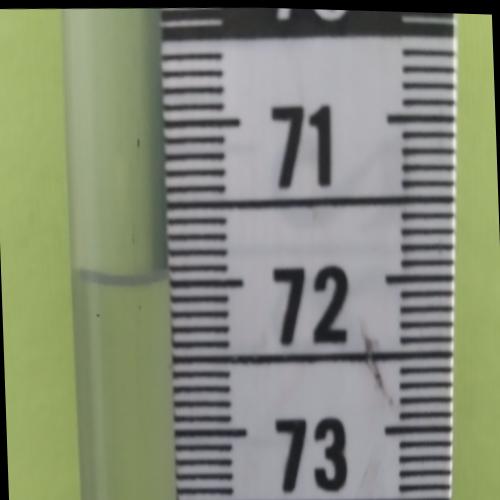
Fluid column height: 72.0 cm